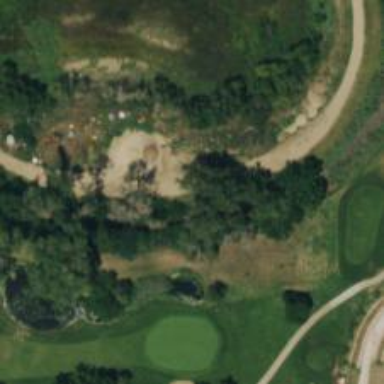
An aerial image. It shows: Path for both road and golf.